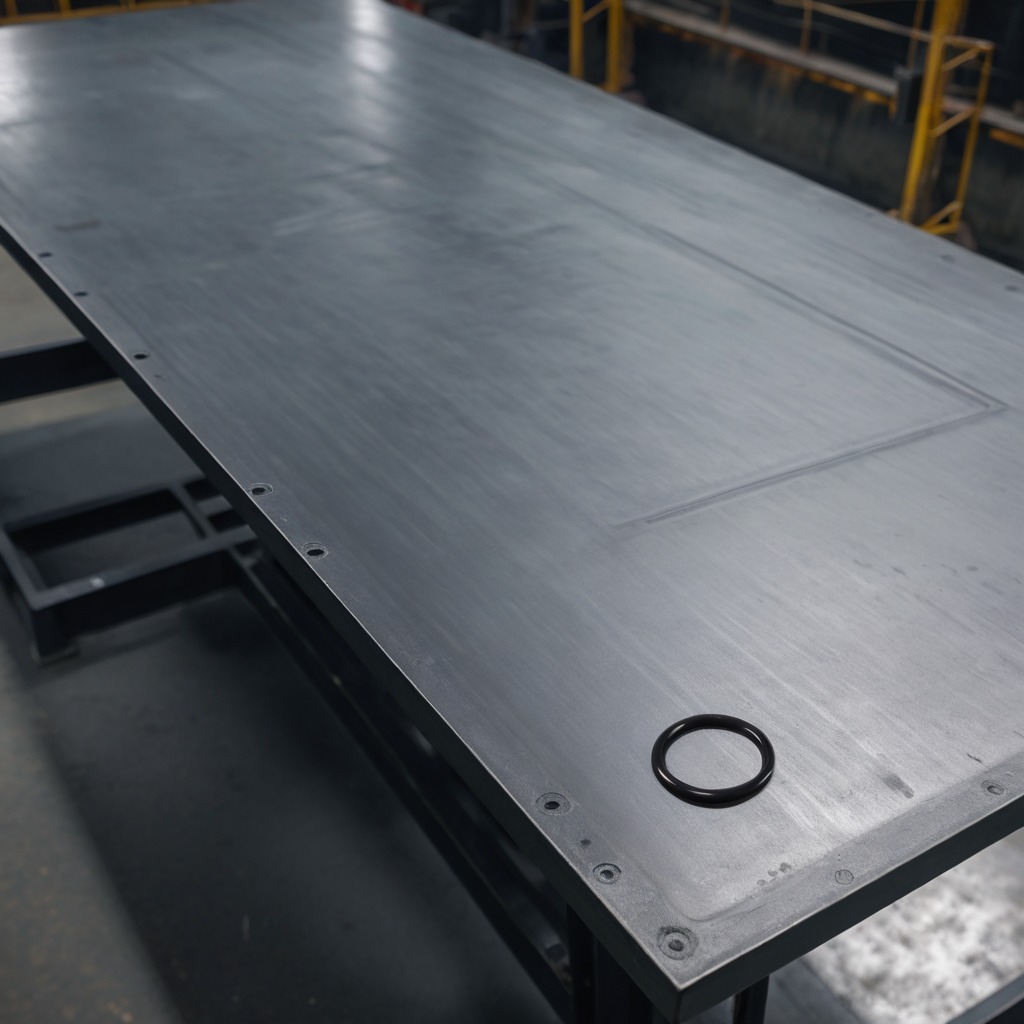
A rubber O-ring lies on a cold steel table in a mining workshop.